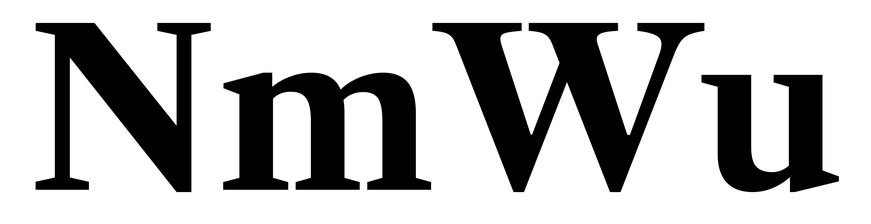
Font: LibreCaslonText_Bold